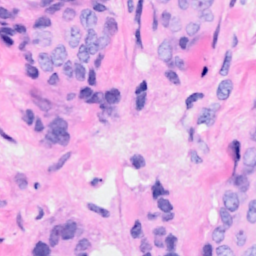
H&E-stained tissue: Breast